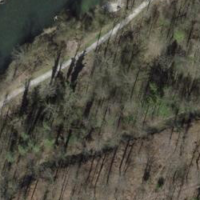
EUNIS habitat code: 41
Species observed at this site:
Anthocharis cardamines
Pieris rapae
Aglais io
Aegopodium podagraria
Pieris napi